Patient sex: F
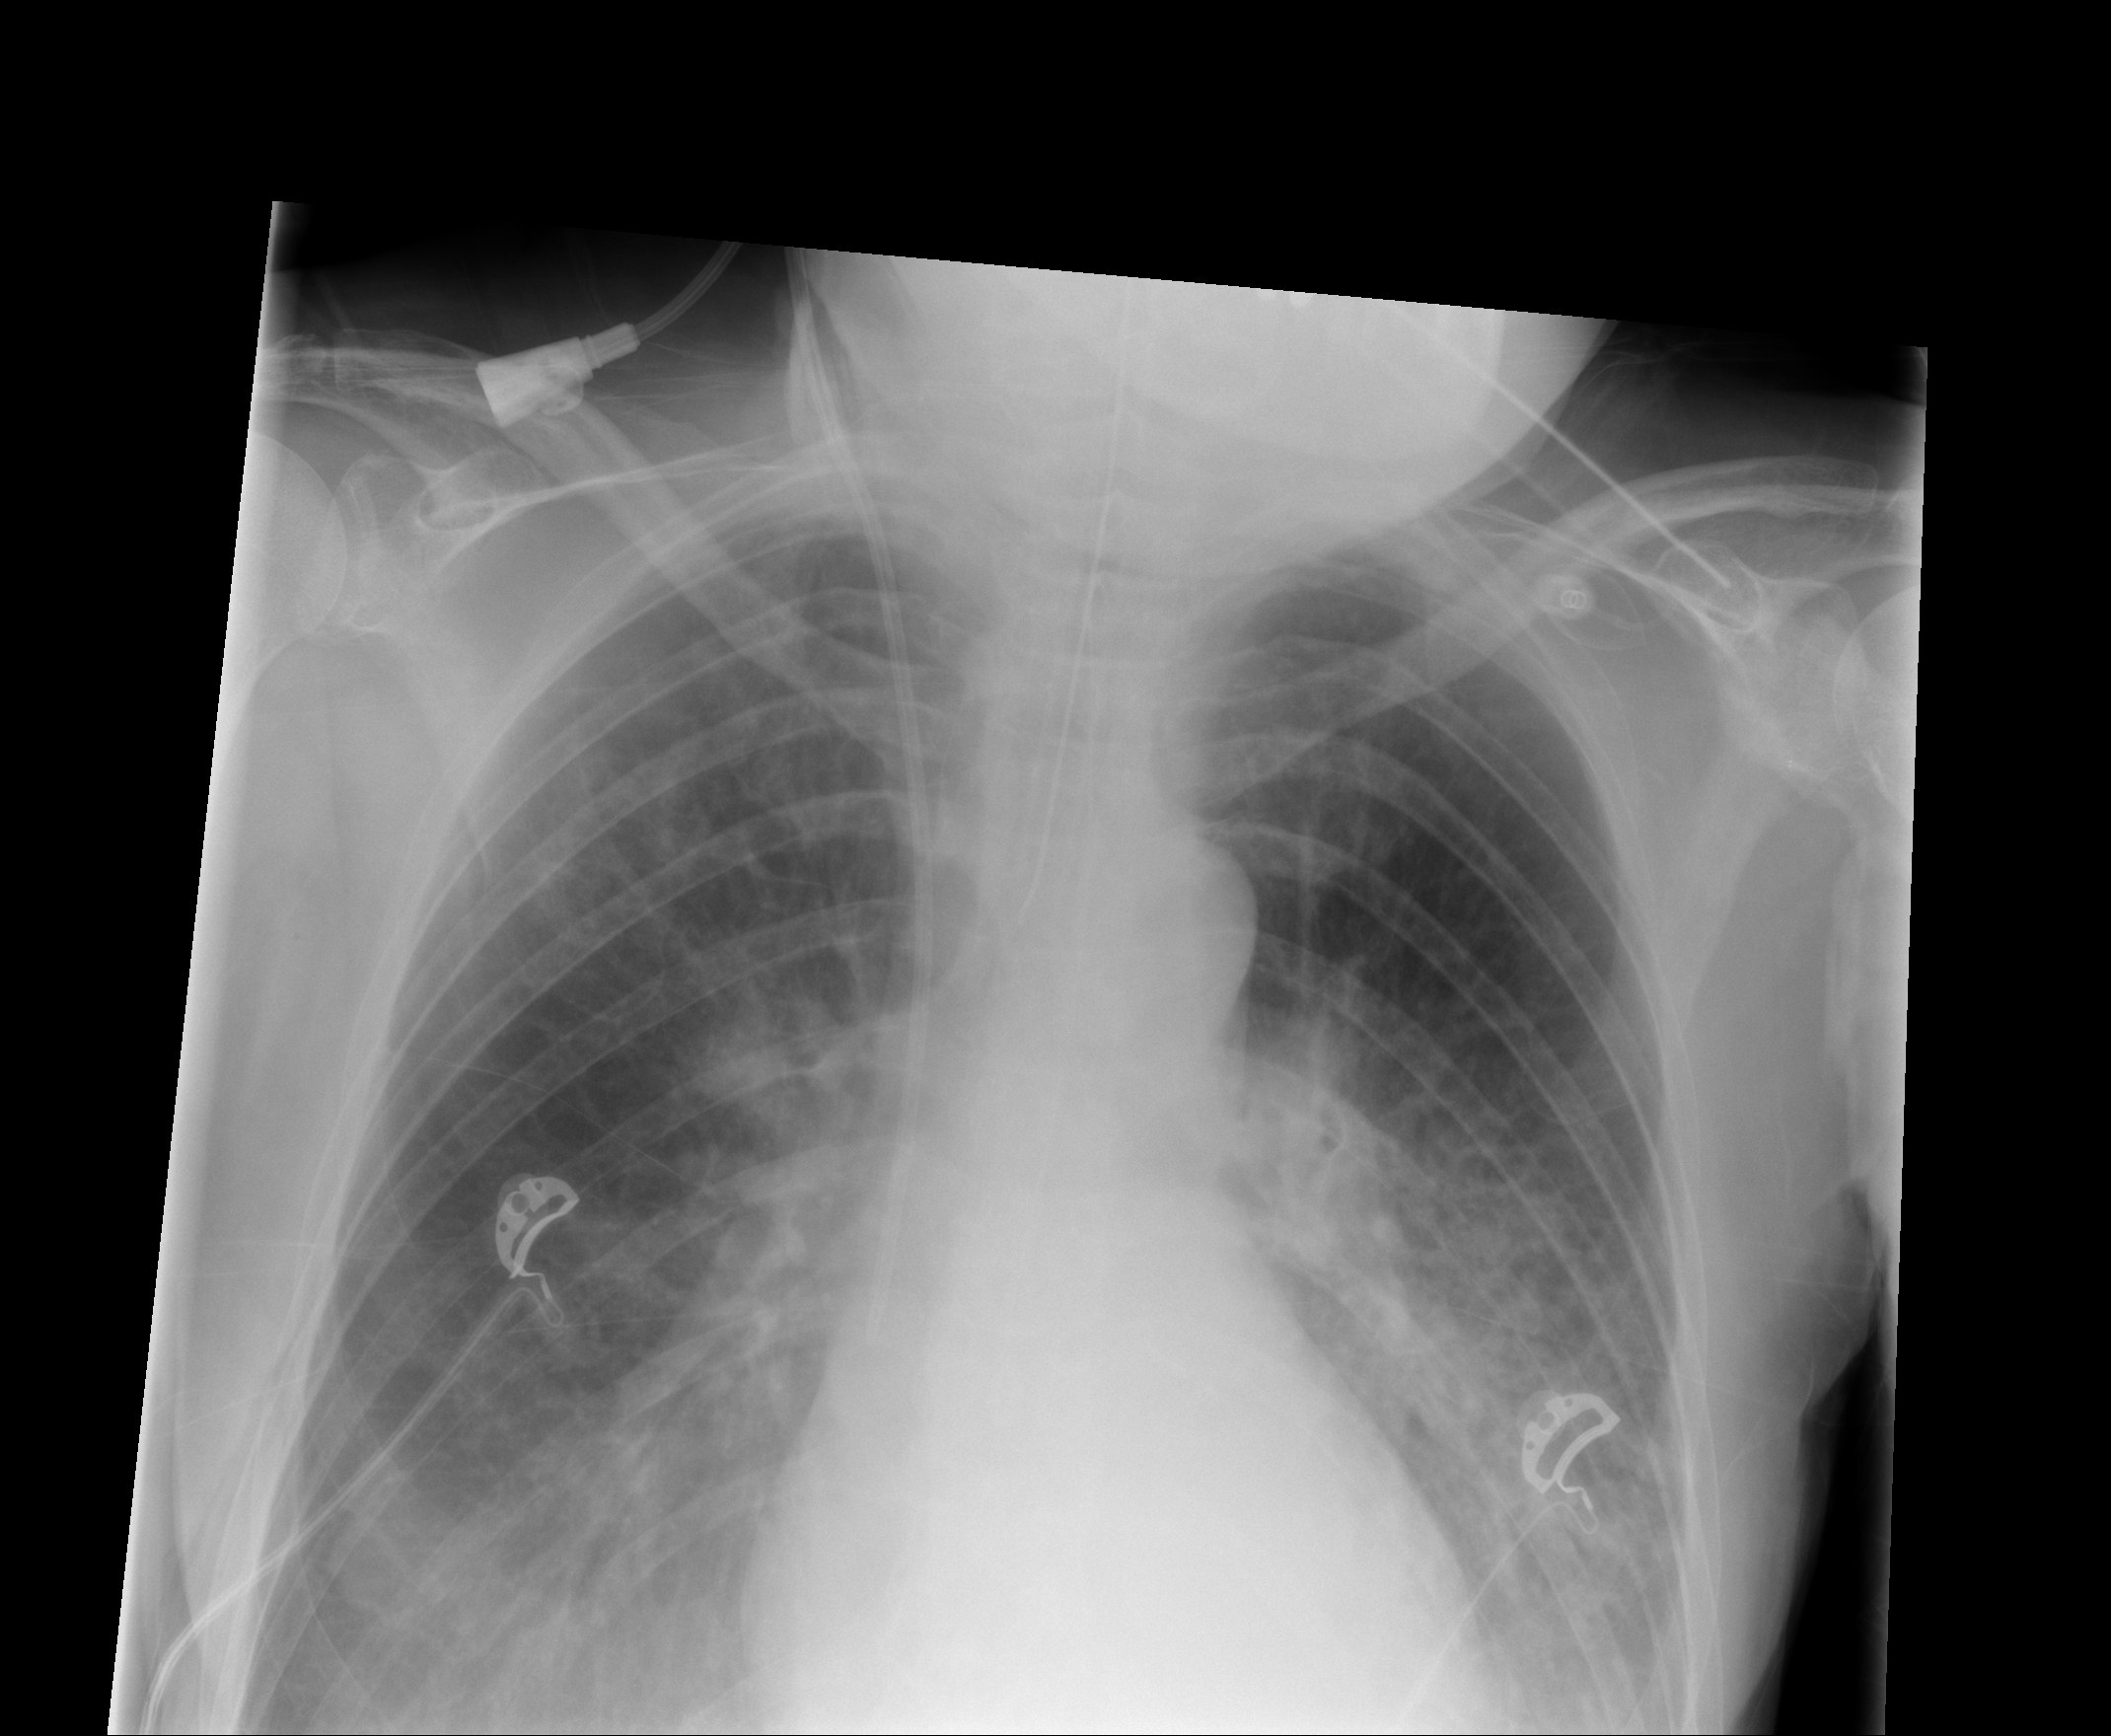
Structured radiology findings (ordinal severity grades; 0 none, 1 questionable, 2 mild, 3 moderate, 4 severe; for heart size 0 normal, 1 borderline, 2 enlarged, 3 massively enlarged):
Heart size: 0
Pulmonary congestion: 3
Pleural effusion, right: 0
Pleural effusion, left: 2
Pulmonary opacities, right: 2
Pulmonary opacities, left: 2
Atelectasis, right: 2
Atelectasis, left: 2